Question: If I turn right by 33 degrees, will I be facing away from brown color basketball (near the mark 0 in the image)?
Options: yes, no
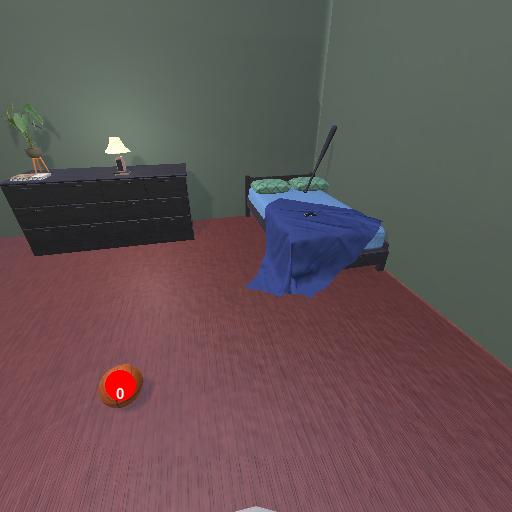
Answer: yes